Field crop: maize
Growth stage: 1
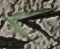
Species: sorghum